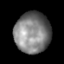
Tissue: lung
Cell type: Others
Senescence score: 0.221
Nuclear area (px): 1421
Mean DAPI intensity: 127.946